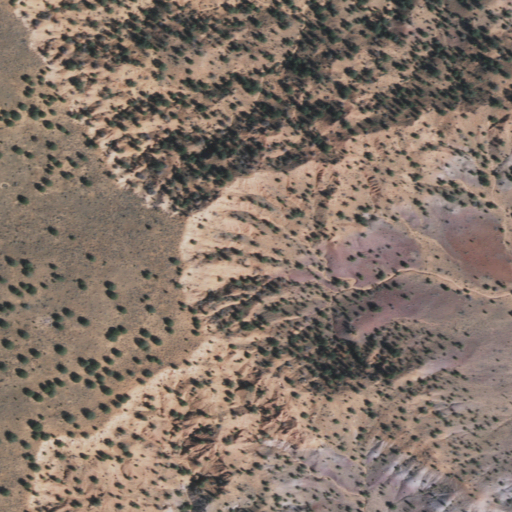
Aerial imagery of ridge(s) in Arizona named Cedar Ridge containing only shrub